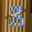
Label: 3